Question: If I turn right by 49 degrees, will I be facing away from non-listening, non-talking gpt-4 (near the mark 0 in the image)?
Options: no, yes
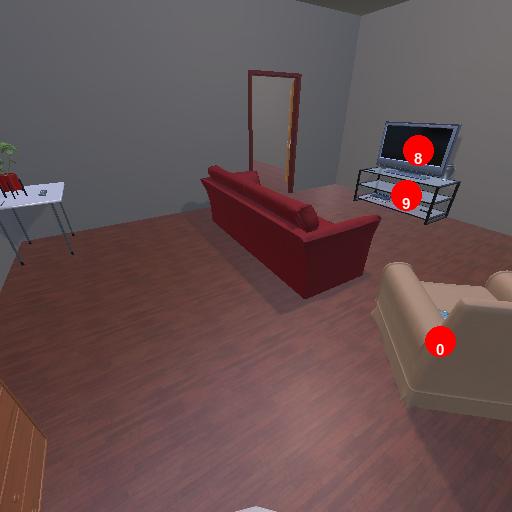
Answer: no